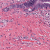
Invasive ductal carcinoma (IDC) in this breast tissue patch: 0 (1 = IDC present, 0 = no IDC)